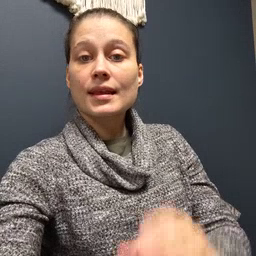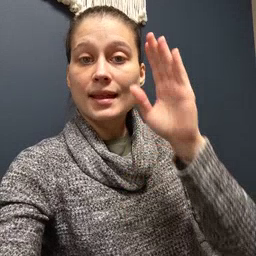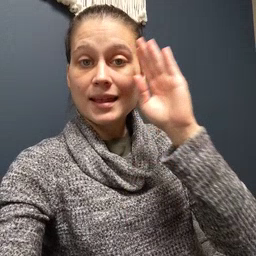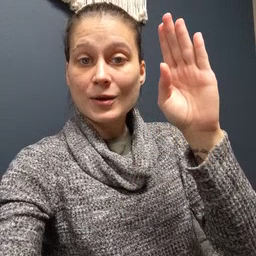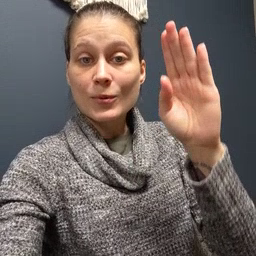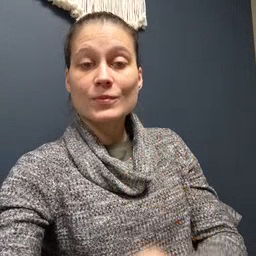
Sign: hello